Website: macys
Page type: cart
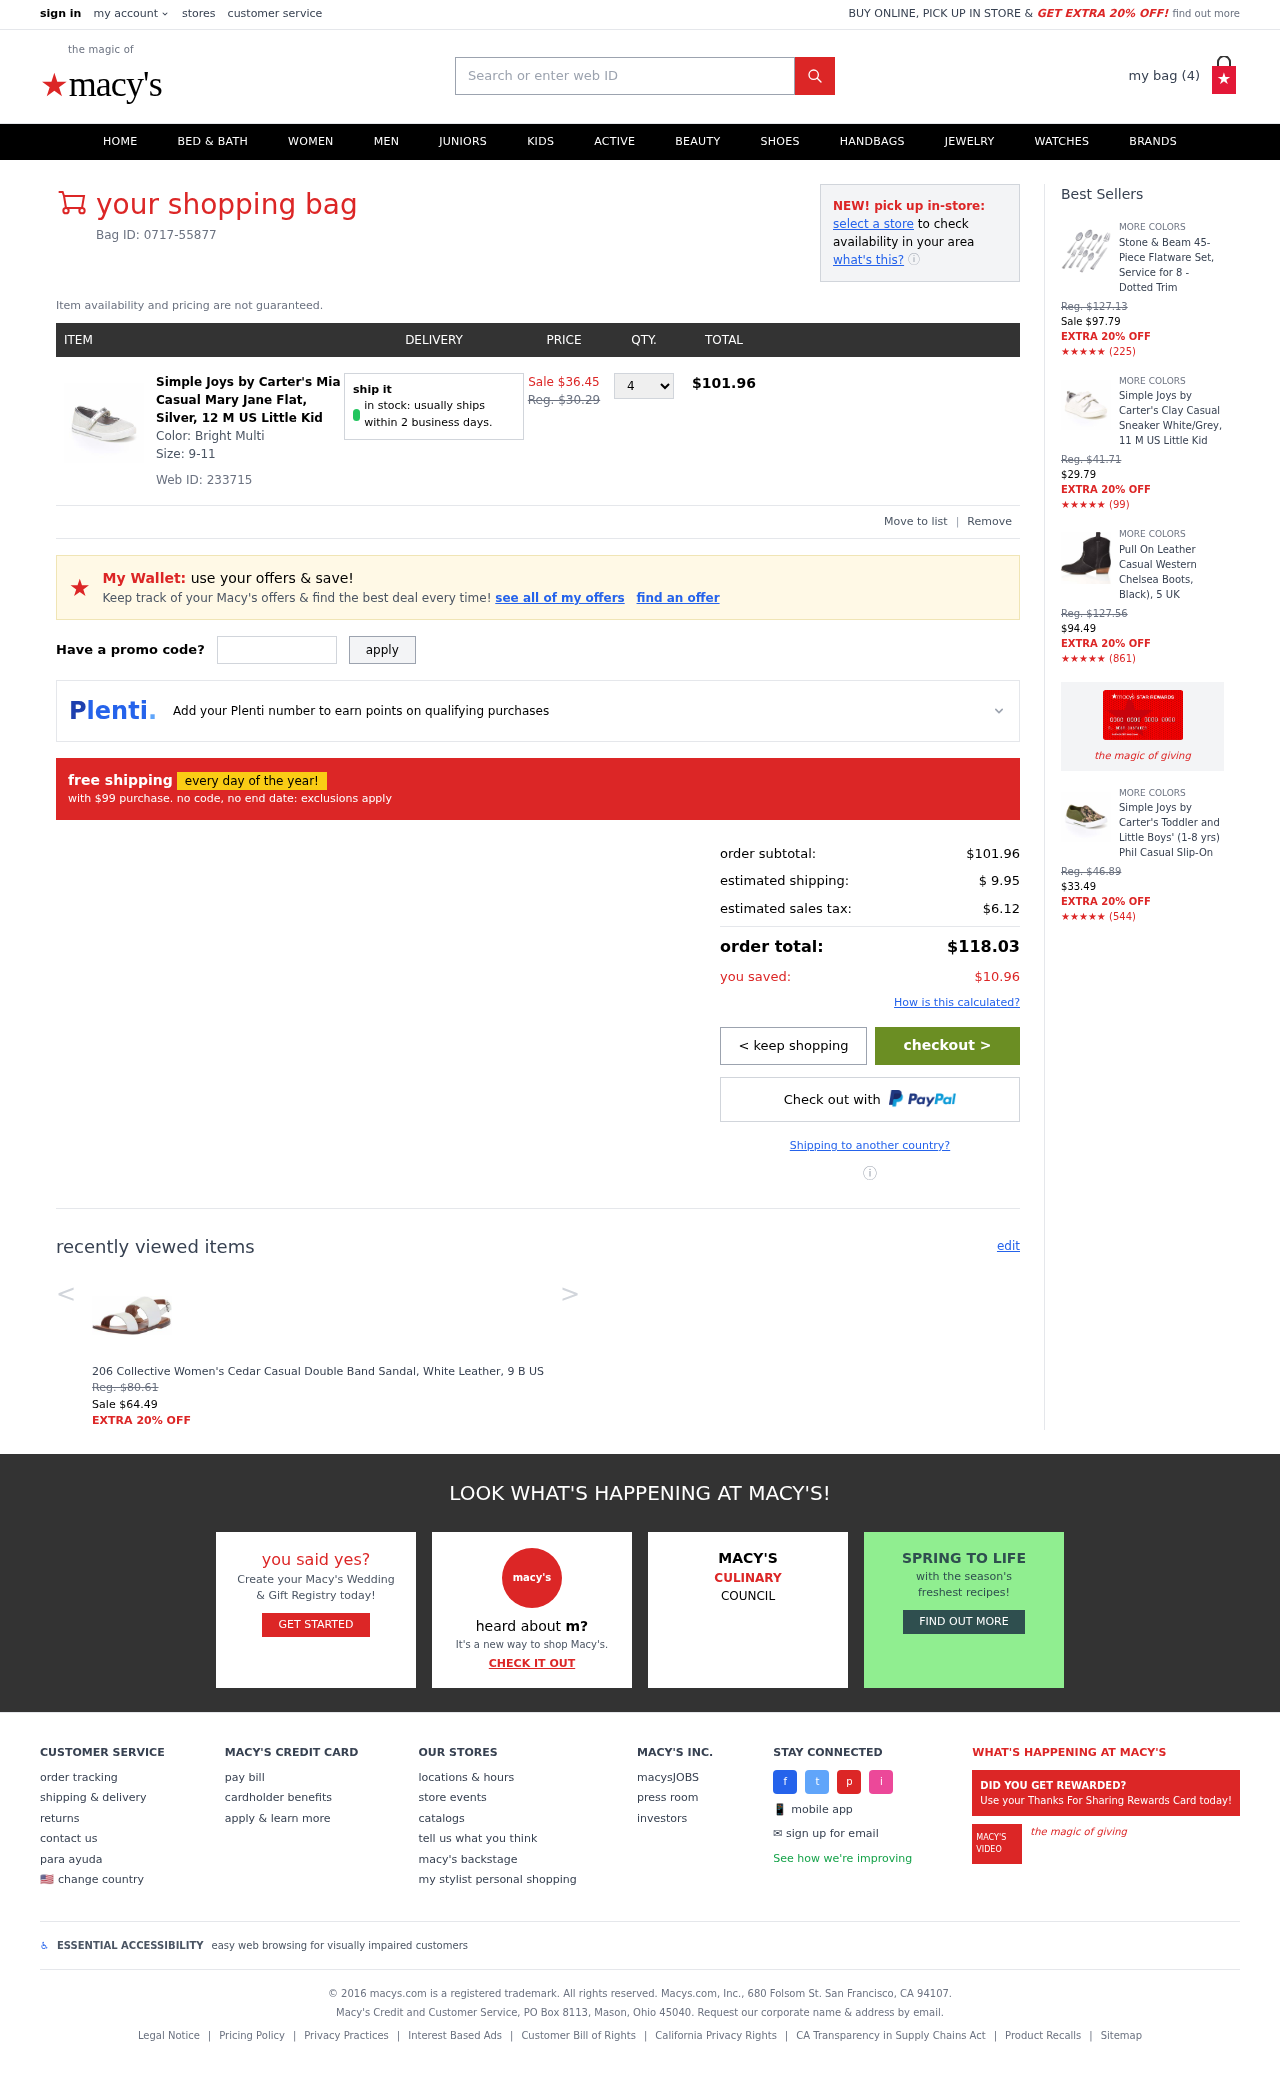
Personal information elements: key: PII_PROMO_CODE
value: EXTRA54
Product elements: key: PRODUCT1_NAME
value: Simple Joys by Carter's Mia Casual Mary Jane Flat, Silver, 12 M US Little Kid
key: PRODUCT1_PRICE
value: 25.49
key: PRODUCT1_QUANTITY
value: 4
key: PRODUCT2_NAME
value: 206 Collective Women's Cedar Casual Double Band Sandal, White Leather, 9 B US
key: PRODUCT2_PRICE
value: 64.49
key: PRODUCT3_NAME
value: Stone & Beam 45-Piece Flatware Set, Service for 8 - Dotted Trim
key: PRODUCT3_NUM_RATINGS
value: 225
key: PRODUCT3_PRICE
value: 97.79
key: PRODUCT4_NAME
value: Simple Joys by Carter's Clay Casual Sneaker White/Grey, 11 M US Little Kid
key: PRODUCT4_NUM_RATINGS
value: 99
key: PRODUCT4_PRICE
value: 29.79
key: PRODUCT5_NAME
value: Pull On Leather Casual Western Chelsea Boots, Black), 5 UK
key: PRODUCT5_NUM_RATINGS
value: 861
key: PRODUCT5_PRICE
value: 94.49
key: PRODUCT6_NAME
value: Simple Joys by Carter's Toddler and Little Boys' (1-8 yrs) Phil Casual Slip-On
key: PRODUCT6_NUM_RATINGS
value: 544
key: PRODUCT6_PRICE
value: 33.49
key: PRODUCT1_ORIGINAL_PRICE
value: Sale $36.45
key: PRODUCT1_TOTAL
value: $101.96
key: PRODUCT2_ORIGINAL_PRICE
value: Reg. $80.61
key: PRODUCT3_ORIGINAL_PRICE
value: Reg. $127.13
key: PRODUCT3_RATING
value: ★★★★★
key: PRODUCT4_ORIGINAL_PRICE
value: Reg. $41.71
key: PRODUCT4_RATING
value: ★★★★★
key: PRODUCT5_ORIGINAL_PRICE
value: Reg. $127.56
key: PRODUCT5_RATING
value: ★★★★★
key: PRODUCT6_ORIGINAL_PRICE
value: Reg. $46.89
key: PRODUCT6_RATING
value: ★★★★★
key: PRODUCT_WEB_ID
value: Web ID: 233715
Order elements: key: ORDER_NUM_ITEMS
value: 4
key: ORDER_BAG_ID
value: Bag ID: 0717-55877
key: ORDER_SUBTOTAL
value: $101.96
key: ORDER_SHIPPING_COST
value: $ 9.95
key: ORDER_TAX
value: $6.12
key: ORDER_TOTAL
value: $118.03
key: ORDER_SAVINGS
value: $10.96
Search elements: key: HEADER_SEARCH
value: Search or enter web ID